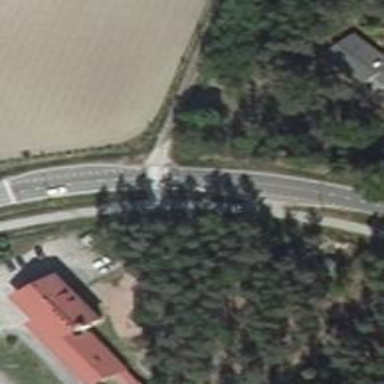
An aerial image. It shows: Cycleway.